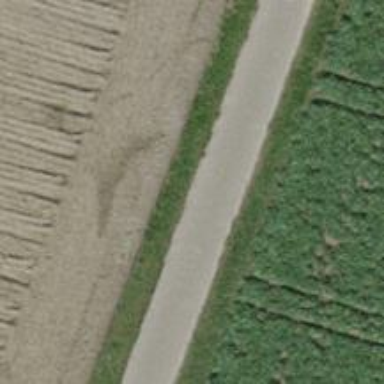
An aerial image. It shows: Unpaved track road with grade3 tracktype.